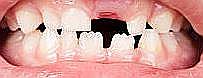
Condition: hypodontia